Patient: sex M, age 74
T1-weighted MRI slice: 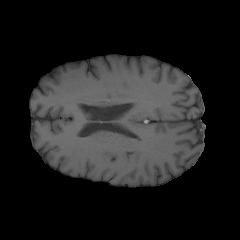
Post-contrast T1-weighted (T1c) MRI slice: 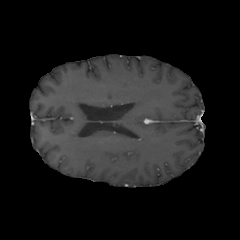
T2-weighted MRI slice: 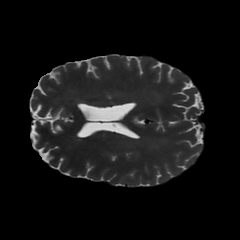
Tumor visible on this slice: no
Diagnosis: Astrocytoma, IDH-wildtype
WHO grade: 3